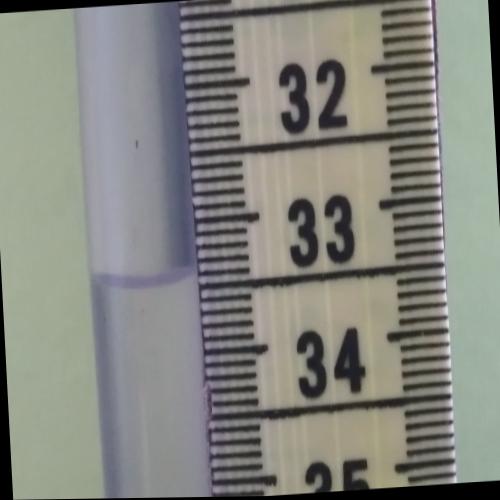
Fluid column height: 33.4 cm